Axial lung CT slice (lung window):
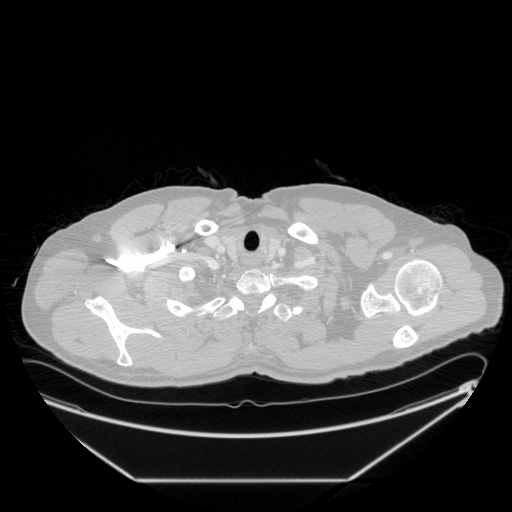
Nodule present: no